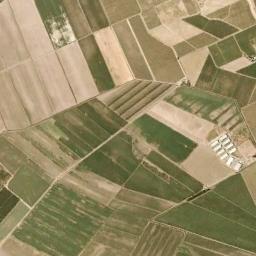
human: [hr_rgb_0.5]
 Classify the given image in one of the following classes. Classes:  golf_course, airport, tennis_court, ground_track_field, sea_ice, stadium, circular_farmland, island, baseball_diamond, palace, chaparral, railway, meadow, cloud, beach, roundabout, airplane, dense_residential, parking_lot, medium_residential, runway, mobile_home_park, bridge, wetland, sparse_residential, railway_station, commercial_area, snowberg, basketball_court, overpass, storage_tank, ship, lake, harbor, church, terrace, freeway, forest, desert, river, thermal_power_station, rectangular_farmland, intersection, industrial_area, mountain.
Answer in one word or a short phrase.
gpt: rectangular_farmland